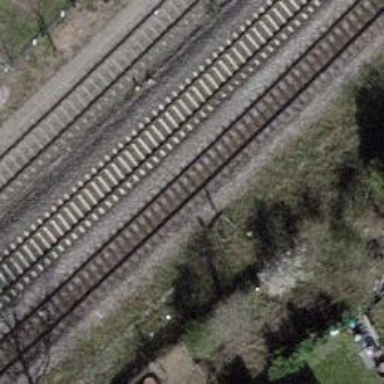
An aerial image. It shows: Solitary milestone along the railway.